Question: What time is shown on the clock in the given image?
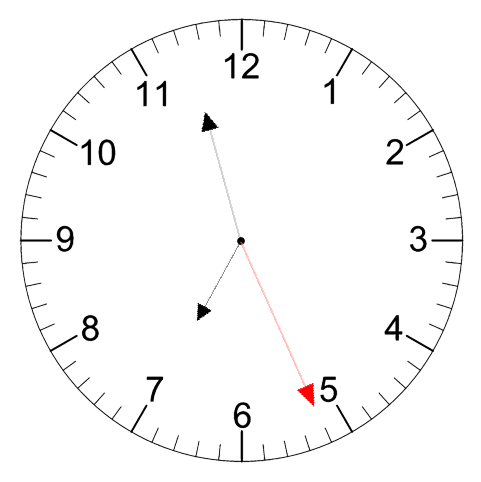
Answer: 06:57:26